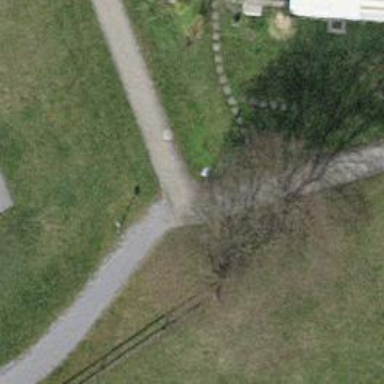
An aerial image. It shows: Brown bench.